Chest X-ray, PA view. Patient: 46 years old, sex M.
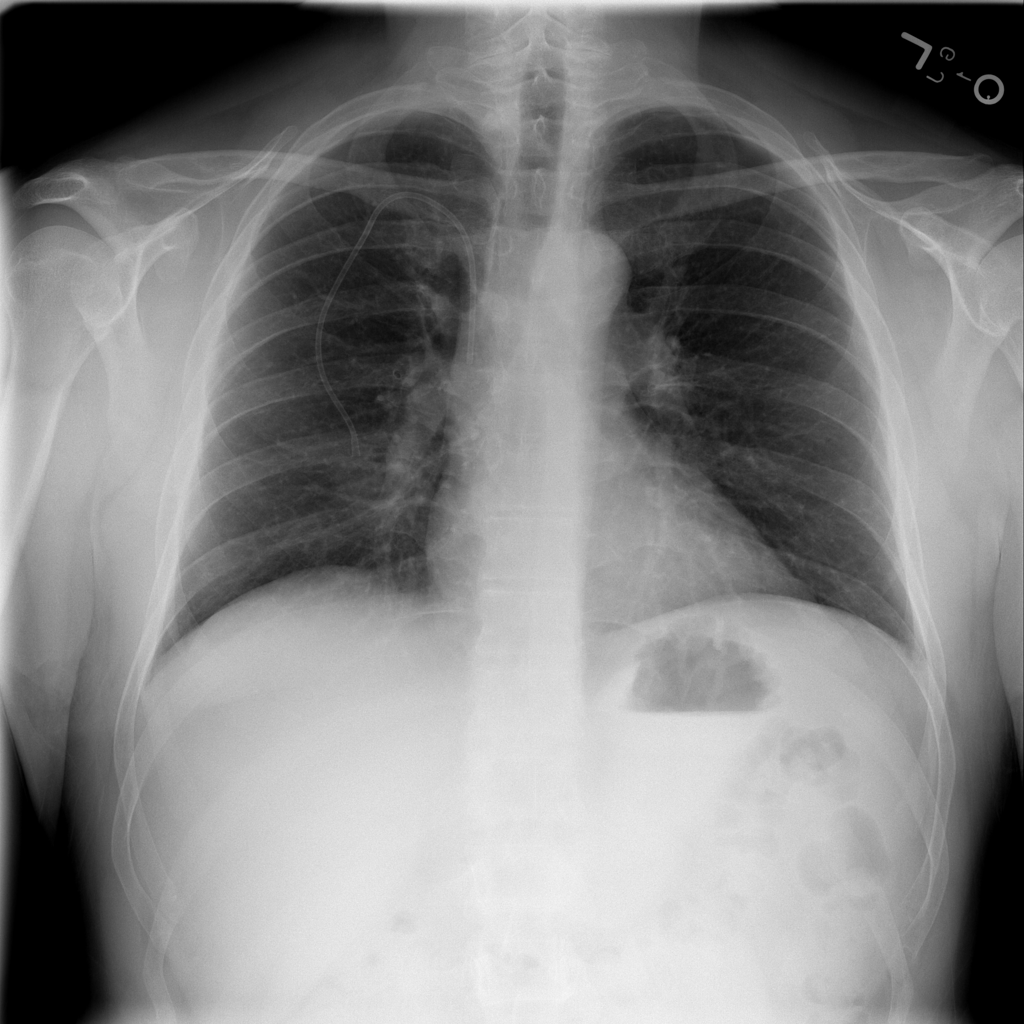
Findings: No Finding